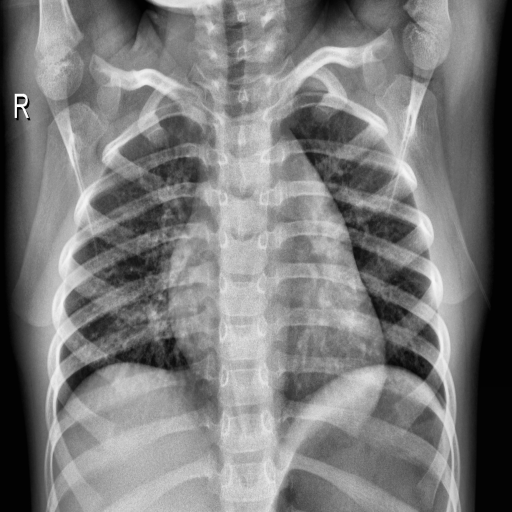
Finding: NORMAL